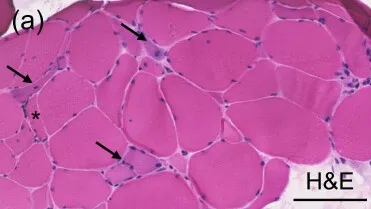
Biopsy of the deltoid muscle, showing non-specific myopathic feature with increased variation of fiber size including small fibers (asterisk), basophilic regenerative fibers (arrows), intracytoplasmic nuclei (a).
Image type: pathology (h&e)